Question: I tried to make a *ngFor but appear this: ng-reflect-ng-for-of. When use de console log the variable work good.
'''
<table class="table">
<thead class="thead-dark">
<tr>
<th *ngFor="let cabecera of cabeceras">hello {{ cabecara }}</th>
</tr>
</thead>
</table>
'''
'''
import { Component, OnInit, Input } from '@angular/core';
import { ProductoService } from '../../services/Producto.Service';
@Component({
selector: 'tabla-producto',
templateUrl: './tabla-producto.component.html'
})
export class TablaProductoComponent implements OnInit {
cabeceras: string[];
@Input() productos: any[] = [];
constructor(private producto: ProductoService) {
this.cabeceras = ['Id Producto', 'Nombre', 'Precio', 'Stock', 'Nombre Categoria'];
}
// Todo lo que pongamos aqui abajo, se ejecutara al cargar la pagina
ngOnInit(){
this.producto.getProducto().subscribe((data: any) => {
// console.log("imprime objeto data")
// console.log(data);
this.productos = data;
console.log("imprime objeto productos")
console.log(this.productos);
});
}
}
'''

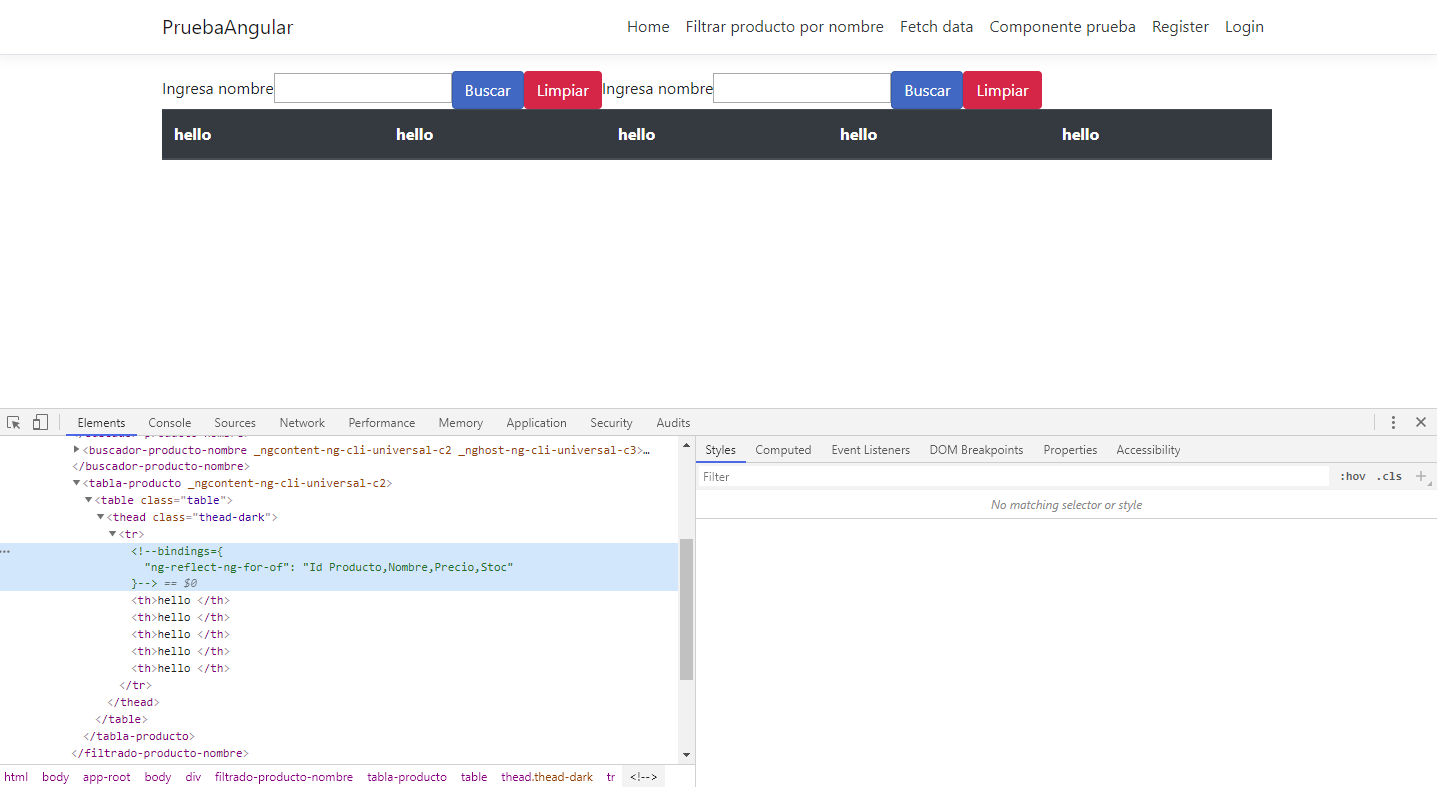
Answer: You have a typo
'''
<table class="table">
<thead class="thead-dark">
<tr>
<th *ngFor="let cabecera of cabeceras">hello {{ cabecara }}</th>
</tr>
</thead>
</table>
'''
you have written 'cabecara' and not 'cabecera'